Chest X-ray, PA view. Patient: 62 years old, sex M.
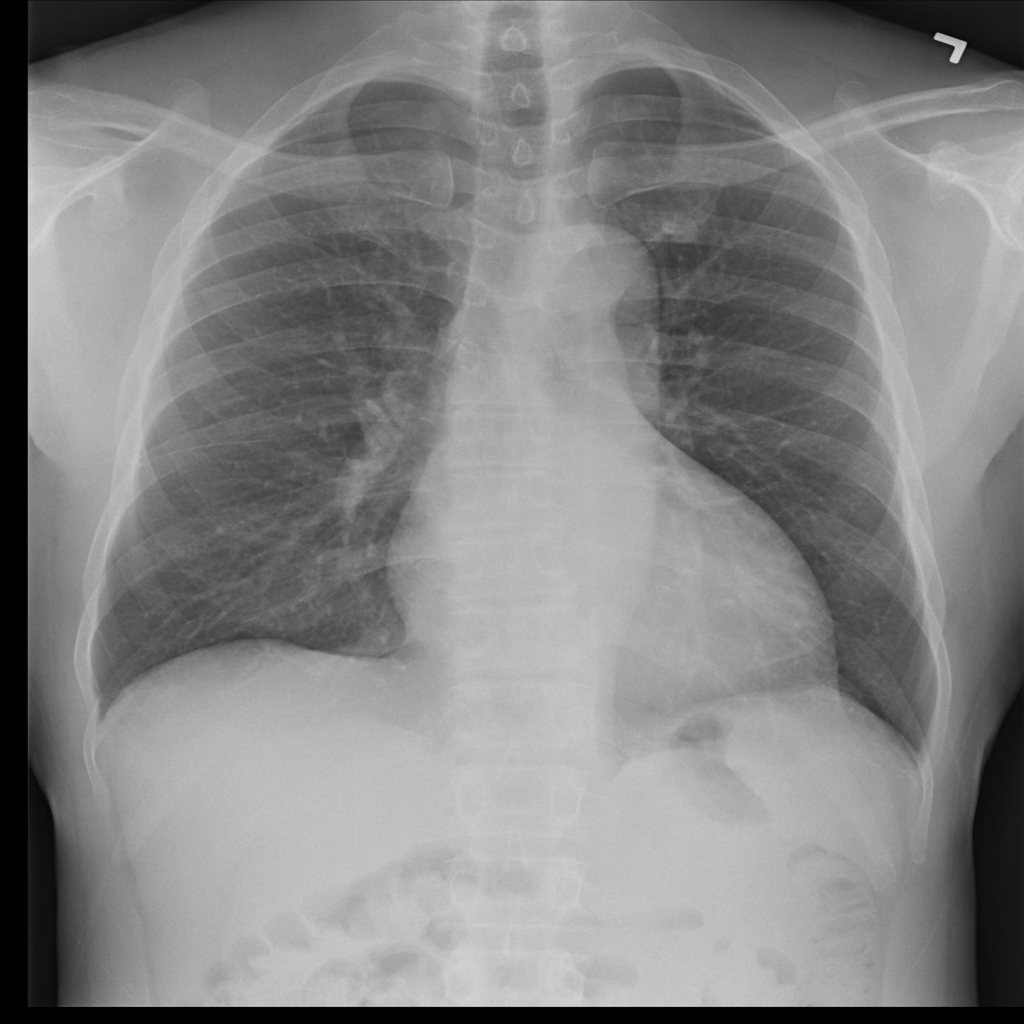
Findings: Cardiomegaly